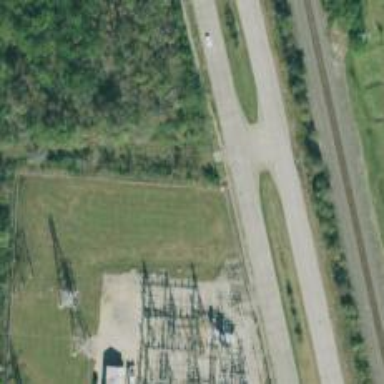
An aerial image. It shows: Secondary link road.